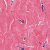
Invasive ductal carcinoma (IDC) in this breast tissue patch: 0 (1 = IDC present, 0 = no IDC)